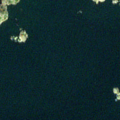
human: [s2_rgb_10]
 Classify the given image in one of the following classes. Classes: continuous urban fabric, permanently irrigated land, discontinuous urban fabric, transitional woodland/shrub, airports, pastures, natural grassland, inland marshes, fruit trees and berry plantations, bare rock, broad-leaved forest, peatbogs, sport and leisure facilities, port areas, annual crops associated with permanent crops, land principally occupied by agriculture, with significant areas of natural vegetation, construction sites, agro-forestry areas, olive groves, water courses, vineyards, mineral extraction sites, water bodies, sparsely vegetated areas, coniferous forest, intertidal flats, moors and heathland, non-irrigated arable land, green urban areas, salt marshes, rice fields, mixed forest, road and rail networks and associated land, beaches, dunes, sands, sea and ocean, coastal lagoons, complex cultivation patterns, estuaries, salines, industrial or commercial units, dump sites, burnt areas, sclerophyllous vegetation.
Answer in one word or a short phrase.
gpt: bare rock, sea and ocean